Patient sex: F
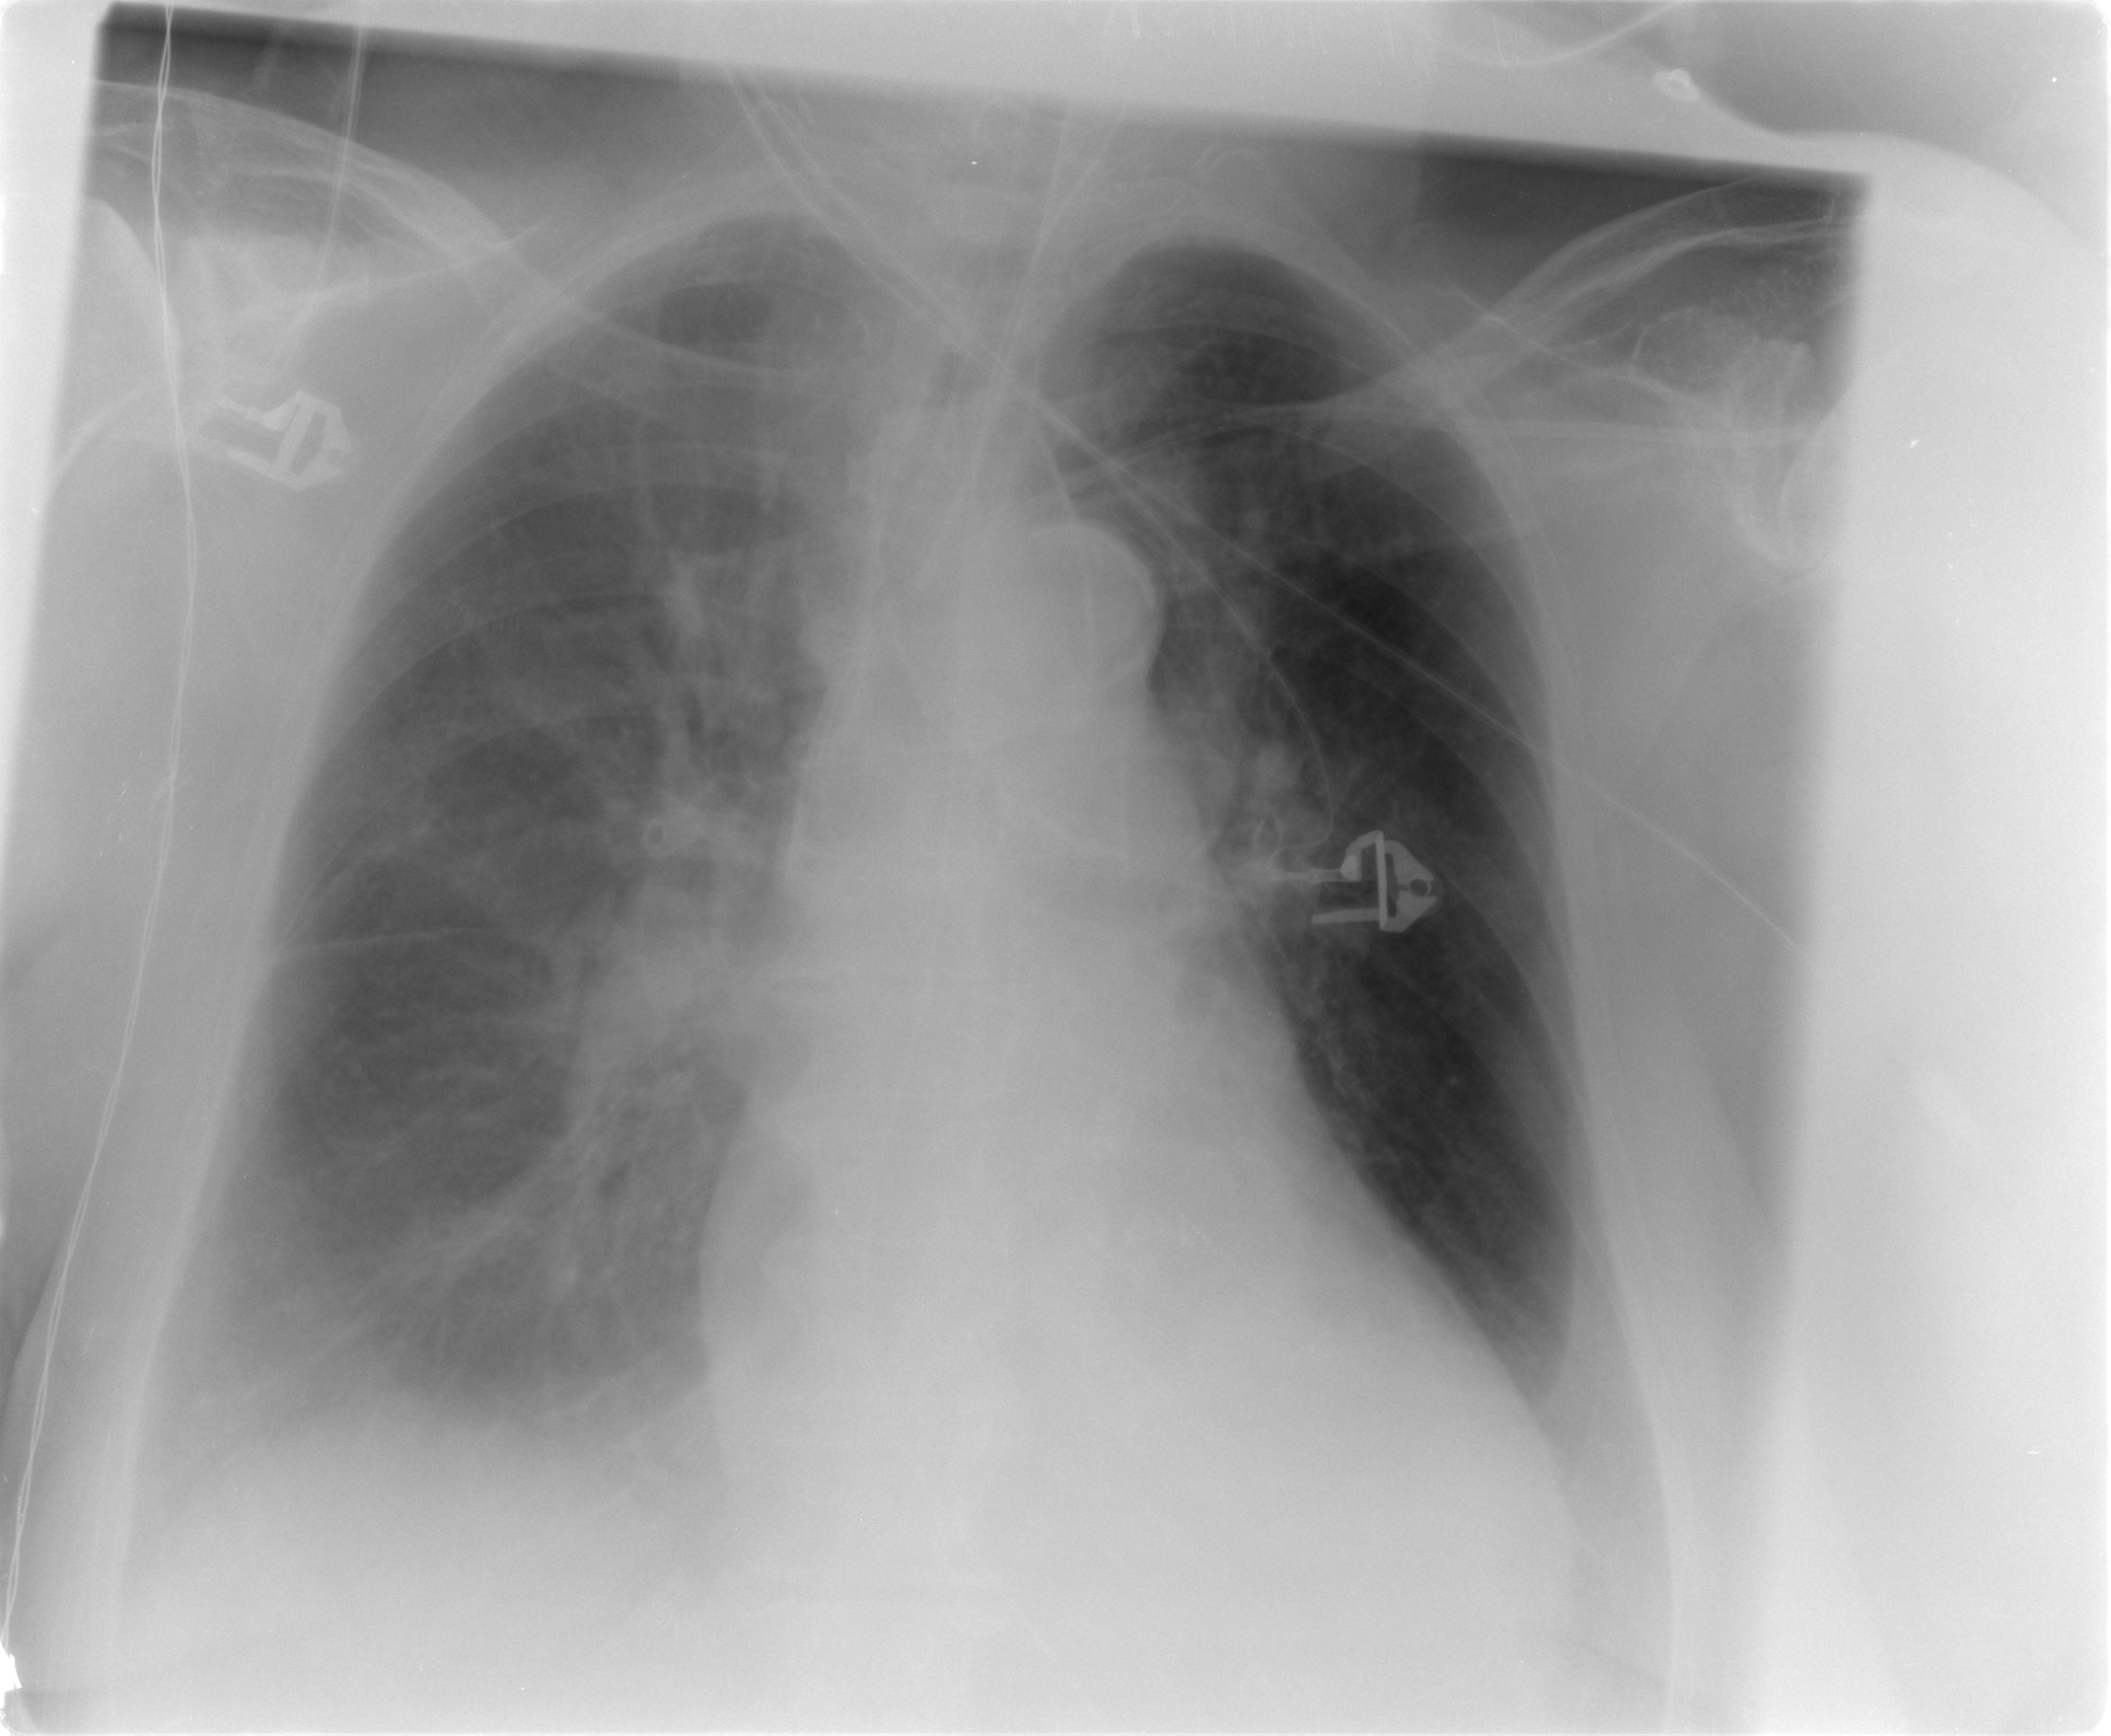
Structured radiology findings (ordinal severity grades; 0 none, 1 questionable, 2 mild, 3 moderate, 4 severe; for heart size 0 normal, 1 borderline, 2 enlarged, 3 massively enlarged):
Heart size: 1
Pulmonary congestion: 0
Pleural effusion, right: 3
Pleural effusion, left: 2
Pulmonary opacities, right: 0
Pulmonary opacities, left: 0
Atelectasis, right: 3
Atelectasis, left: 2